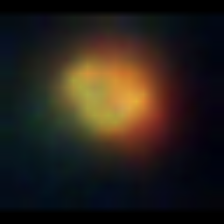
Taxon: NanoPlankton
Group: Other